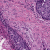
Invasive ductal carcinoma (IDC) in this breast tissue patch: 1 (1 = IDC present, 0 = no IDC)